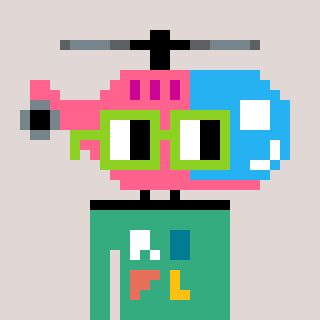
a pixel art character with square light green glasses, a helicopter-shaped head and a teal-colored body on a warm background